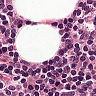
Metastatic tissue present: no